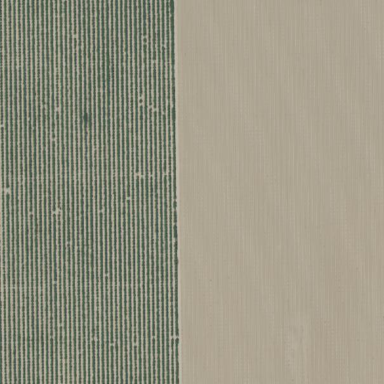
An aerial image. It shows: Orchard filled with almond trees.